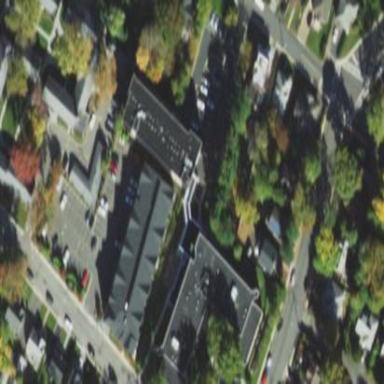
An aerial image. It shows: Nursing home building.